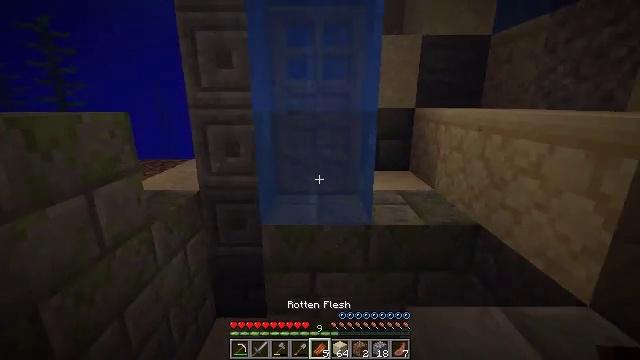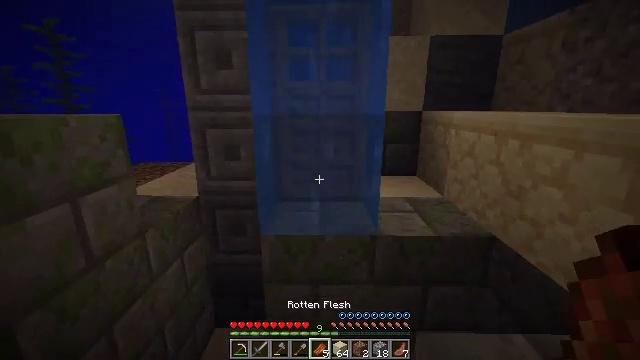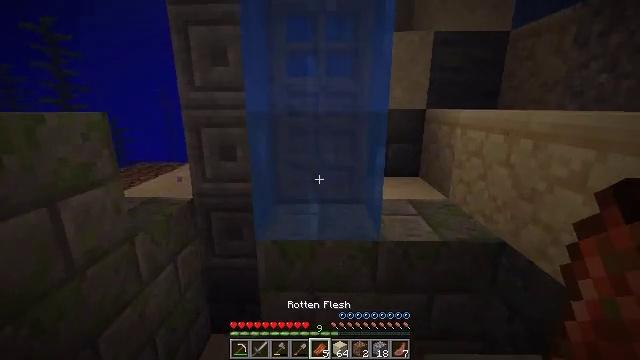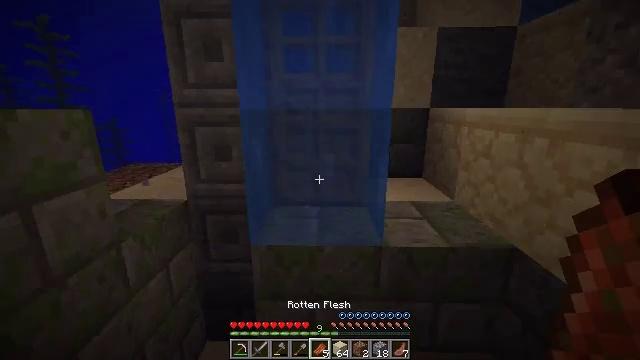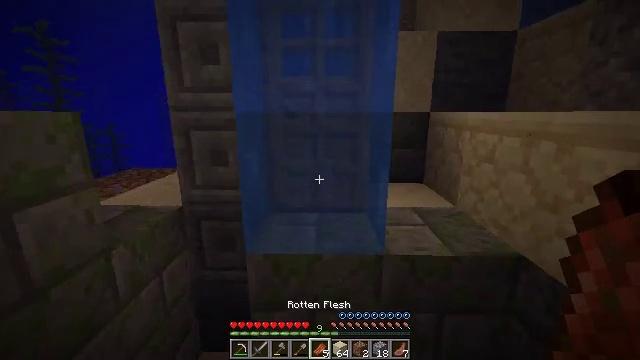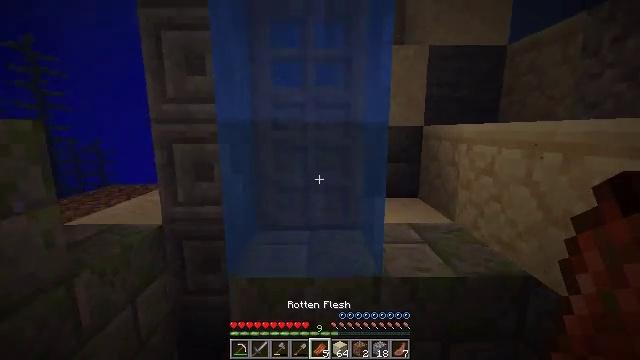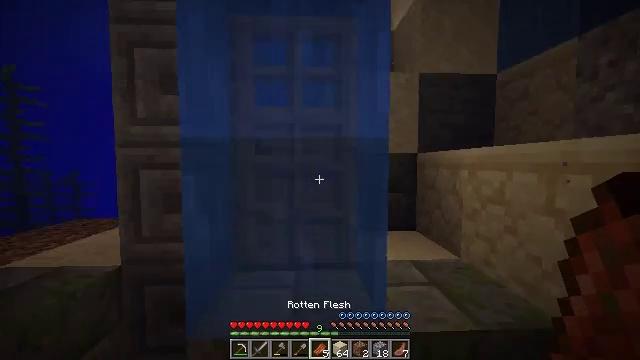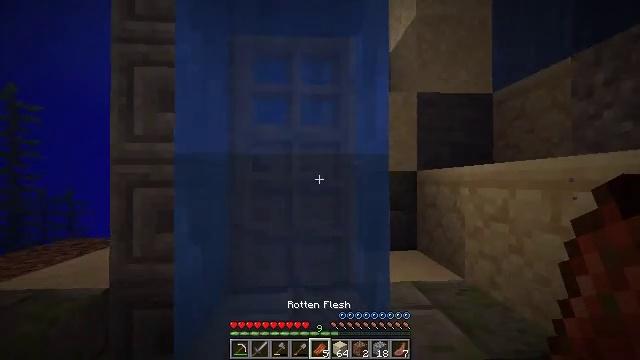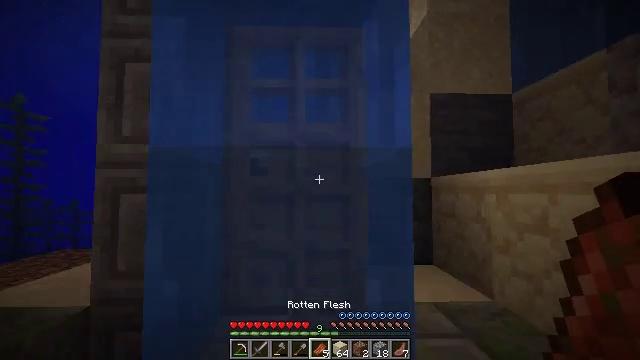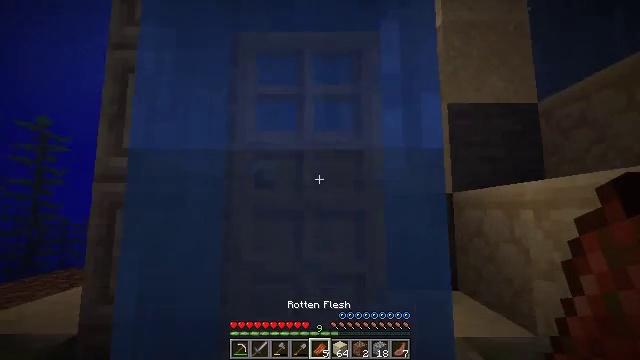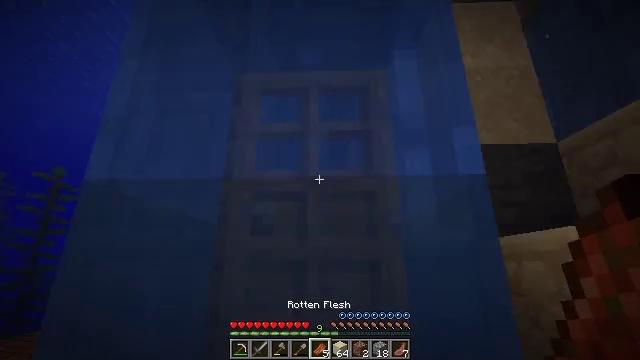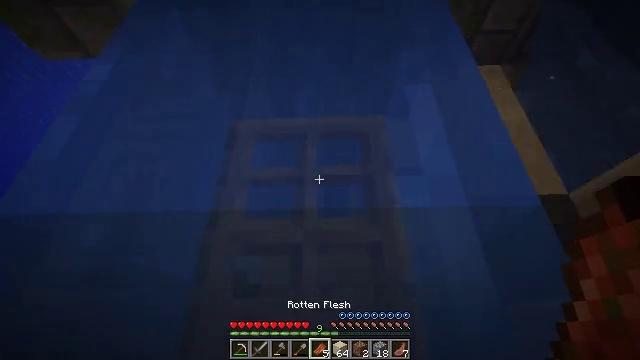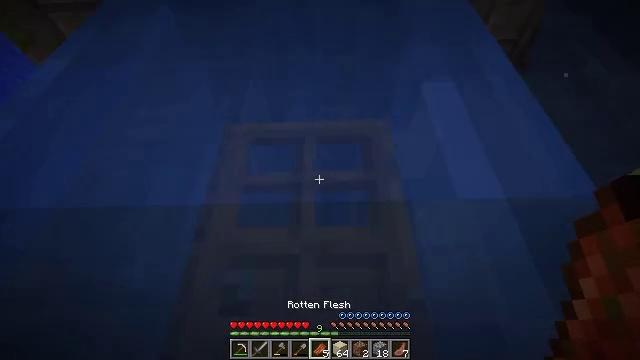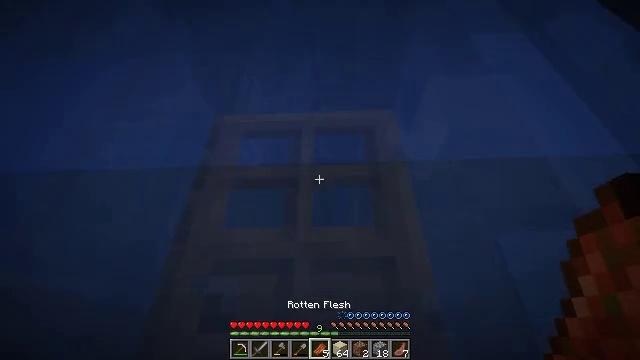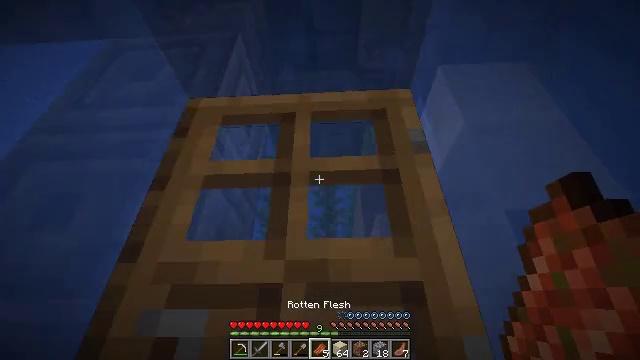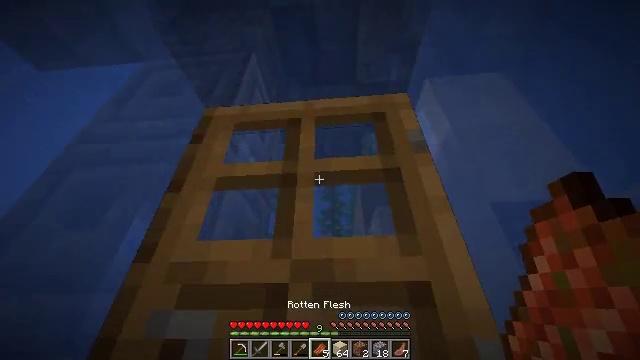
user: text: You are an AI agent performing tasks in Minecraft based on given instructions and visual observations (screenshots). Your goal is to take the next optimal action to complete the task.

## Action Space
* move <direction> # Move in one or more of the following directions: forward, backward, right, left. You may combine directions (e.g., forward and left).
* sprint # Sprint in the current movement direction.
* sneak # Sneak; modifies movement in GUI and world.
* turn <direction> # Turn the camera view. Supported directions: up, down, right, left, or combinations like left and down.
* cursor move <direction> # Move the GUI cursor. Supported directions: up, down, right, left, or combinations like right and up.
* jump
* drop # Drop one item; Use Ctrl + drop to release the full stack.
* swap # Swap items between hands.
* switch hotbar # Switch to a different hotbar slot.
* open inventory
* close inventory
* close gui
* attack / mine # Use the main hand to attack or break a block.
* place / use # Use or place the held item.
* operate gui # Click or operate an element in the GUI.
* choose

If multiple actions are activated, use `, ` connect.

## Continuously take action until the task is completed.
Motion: motion action
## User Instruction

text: Break the oak door to remove it.
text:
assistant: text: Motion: move forward, sprint, turn left
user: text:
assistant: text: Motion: move forward
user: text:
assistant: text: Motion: move forward
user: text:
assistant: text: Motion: move forward, turn up
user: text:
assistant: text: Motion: move forward, turn right and up
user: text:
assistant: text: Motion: move forward, turn right and up
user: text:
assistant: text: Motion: move forward, turn up
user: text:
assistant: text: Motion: move forward, turn left and up
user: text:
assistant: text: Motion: move forward, turn left and up
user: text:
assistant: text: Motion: move forward, turn left and up
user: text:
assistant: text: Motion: move forward, turn up
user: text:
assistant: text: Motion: move forward, turn up
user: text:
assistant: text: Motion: move forward, turn up, jump
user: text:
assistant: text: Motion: move forward, jump
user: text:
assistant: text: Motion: move forward, turn left, jump
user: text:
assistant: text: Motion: move forward, turn left and down, jump
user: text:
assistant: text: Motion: move forward, turn left, jump
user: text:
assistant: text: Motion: move forward, turn down
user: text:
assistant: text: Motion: move forward, turn down
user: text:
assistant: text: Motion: turn down
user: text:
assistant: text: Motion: turn down
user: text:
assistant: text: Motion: no_op
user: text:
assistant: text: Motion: turn down
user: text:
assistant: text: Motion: turn right and down
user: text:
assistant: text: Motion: sneak, turn right and down
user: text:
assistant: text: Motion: sneak, turn right and down
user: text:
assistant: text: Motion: sneak, turn down
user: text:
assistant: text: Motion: sneak, turn down
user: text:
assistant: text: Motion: no_op
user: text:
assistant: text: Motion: no_op